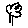
Label: tree